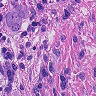
Metastatic tissue present: yes